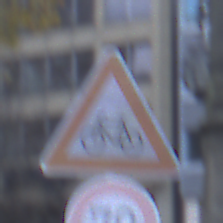
Verkehrszeichen: RadverkehrRechts
Zusatzzeichen unten: Geschwindigkeit70
Umgebung: Outdoor, Urban
Tageszeit: SunriseSunset
Wetter: PartlyCloudy
Licht: Natural
Jahreszeit: NotSpecified
Kontrast: LowContrast